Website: lowes
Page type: payment
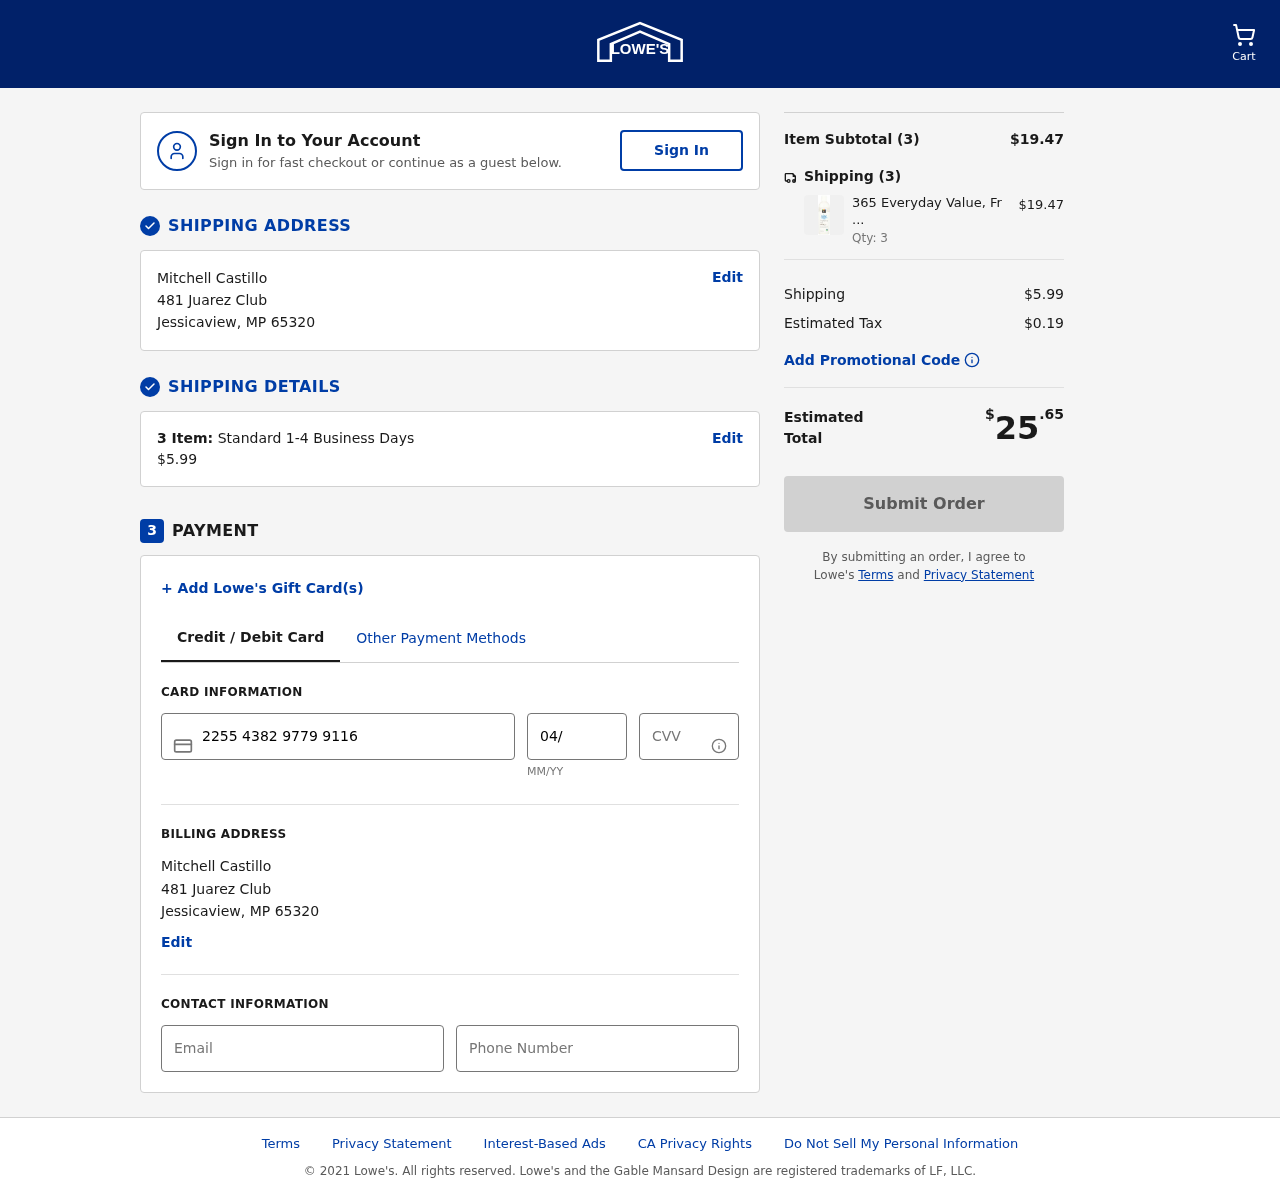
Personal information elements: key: PII_CARD_CVV
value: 596
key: PII_CARD_EXPIRY
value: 04/29
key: PII_CARD_NUMBER
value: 2255 4382 9779 9116
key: PII_CITY
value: Jessicaview
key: PII_EMAIL
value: mitchell.castillo@yahoo.com
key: PII_FULLNAME
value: Mitchell Castillo
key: PII_PHONE
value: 8177811026
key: PII_POSTCODE
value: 65320
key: PII_STATE_ABBR
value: MP
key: PII_STREET
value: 481 Juarez Club
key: PII_FULLNAME2
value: Mitchell Castillo
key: PII_STREET2
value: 481 Juarez Club
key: PII_CITY2
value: Jessicaview
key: PII_STATE_ABBR2
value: MP
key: PII_POSTCODE2
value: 65320
Product elements: key: PRODUCT1_NAME
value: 365 Everyday Value, Fragrance Free Shampoo, 16 fl oz
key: PRODUCT1_PRICE
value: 6.49
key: PRODUCT1_QUANTITY
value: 3
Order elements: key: ORDER_NUM_ITEMS
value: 3
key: ORDER_SHIPPING_COST
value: $5.99
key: ORDER_NUM_ITEMS2
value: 3
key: ORDER_SUBTOTAL
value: $19.47
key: ORDER_NUM_ITEMS3
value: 3
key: ORDER_SHIPPING_COST2
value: $5.99
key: ORDER_TAX
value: $0.19
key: ORDER_TOTAL
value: $25.65